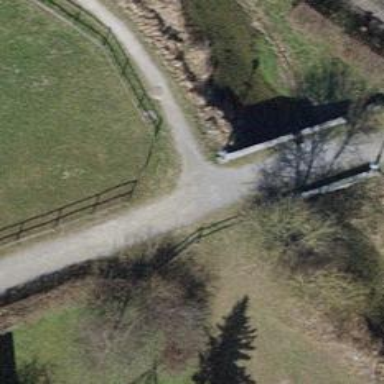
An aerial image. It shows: Pebblestone path.